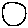
Label: circle